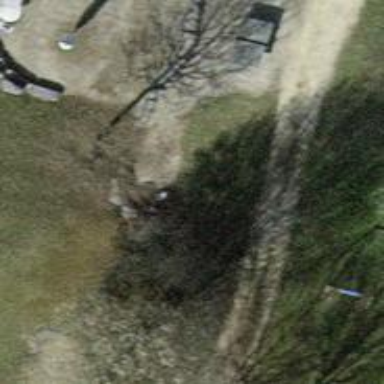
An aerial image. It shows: Springy playground.